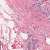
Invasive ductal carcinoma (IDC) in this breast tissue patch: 1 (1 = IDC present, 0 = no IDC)